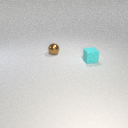
small brown metal sphere behind small cyan rubber cube